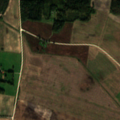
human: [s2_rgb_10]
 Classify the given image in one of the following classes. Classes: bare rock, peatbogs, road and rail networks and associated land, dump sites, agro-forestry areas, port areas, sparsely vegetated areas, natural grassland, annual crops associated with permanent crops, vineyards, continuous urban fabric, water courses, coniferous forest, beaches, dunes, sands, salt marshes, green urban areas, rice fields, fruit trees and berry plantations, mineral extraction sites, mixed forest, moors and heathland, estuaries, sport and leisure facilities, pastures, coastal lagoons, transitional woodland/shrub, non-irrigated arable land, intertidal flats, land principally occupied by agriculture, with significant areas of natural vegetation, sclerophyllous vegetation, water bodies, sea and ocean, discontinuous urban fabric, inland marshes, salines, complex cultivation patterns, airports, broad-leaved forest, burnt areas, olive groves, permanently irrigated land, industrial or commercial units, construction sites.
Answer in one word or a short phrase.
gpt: non-irrigated arable land, mixed forest, transitional woodland/shrub